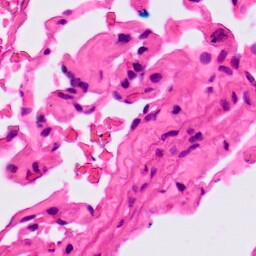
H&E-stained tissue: Lung